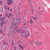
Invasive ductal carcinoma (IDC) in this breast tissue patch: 1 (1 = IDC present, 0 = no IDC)